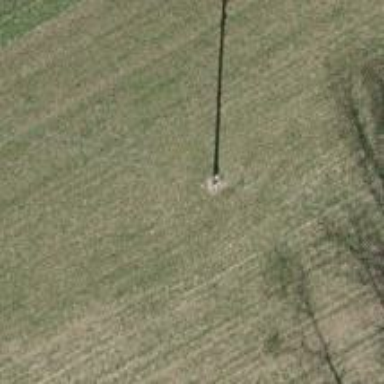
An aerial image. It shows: Power pole.